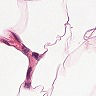
Metastatic tissue present: no